Field crop: maize
Growth stage: 2
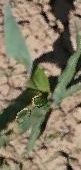
Species: maize